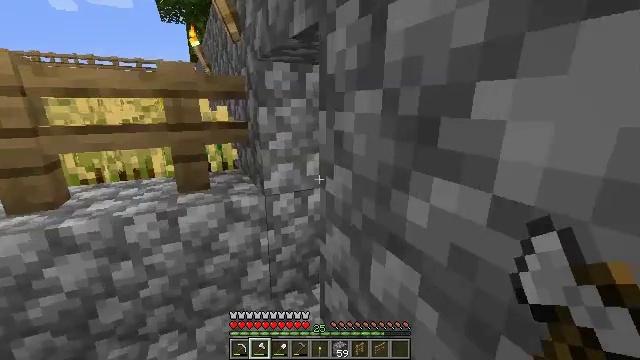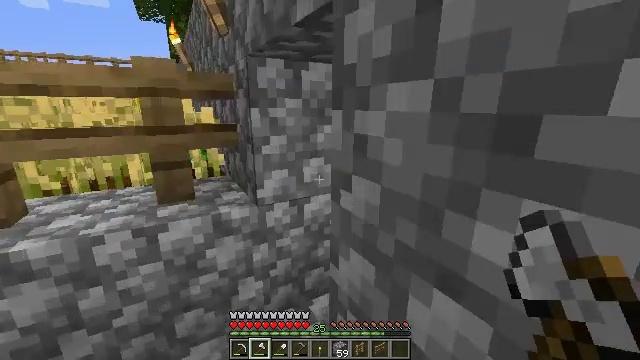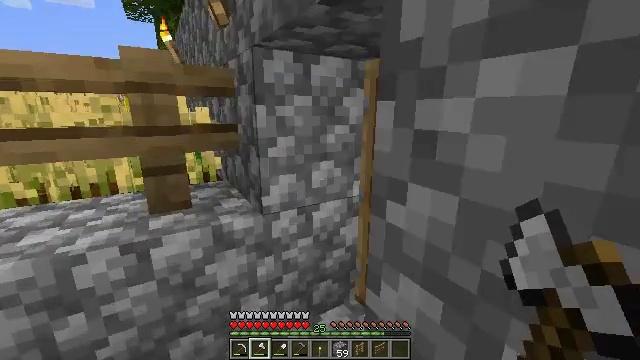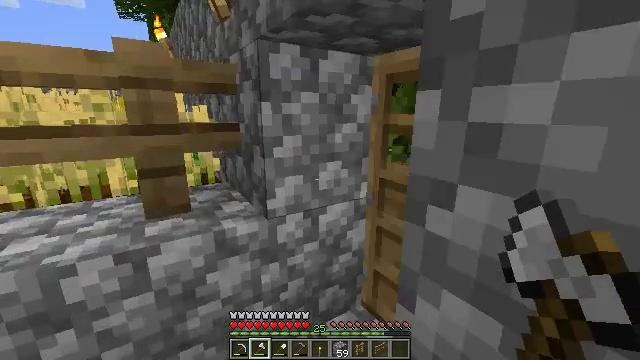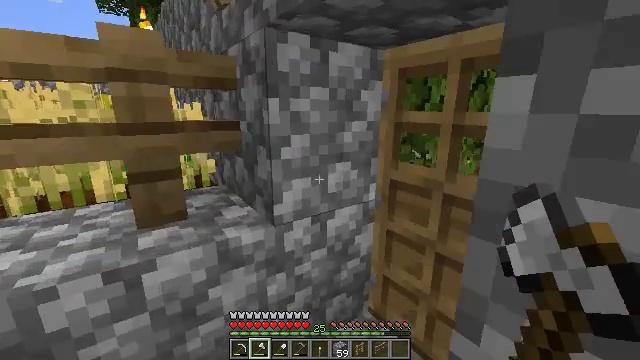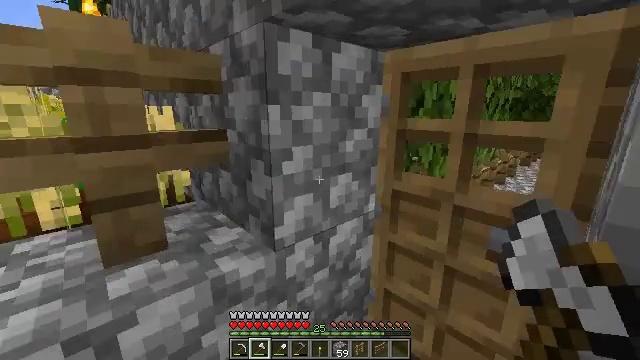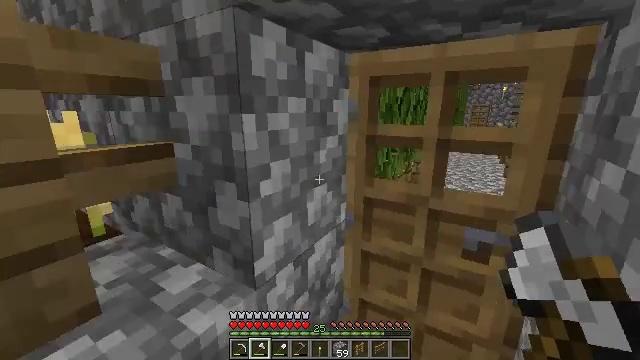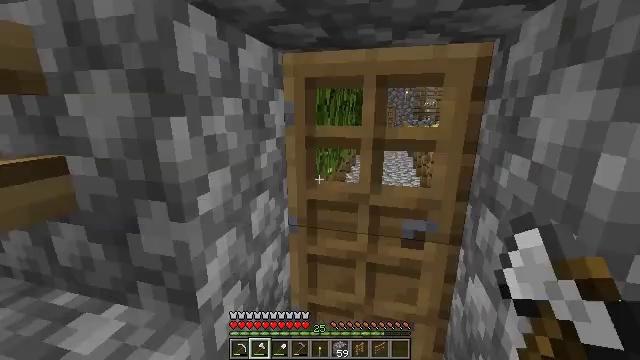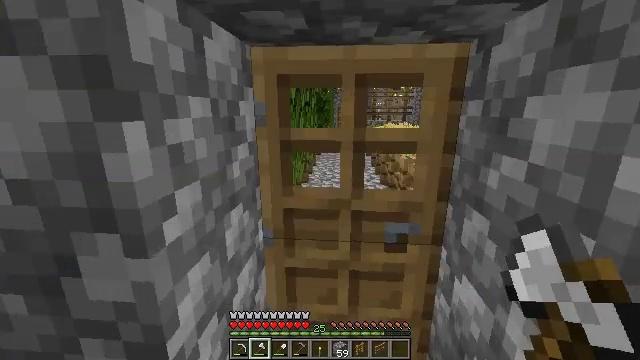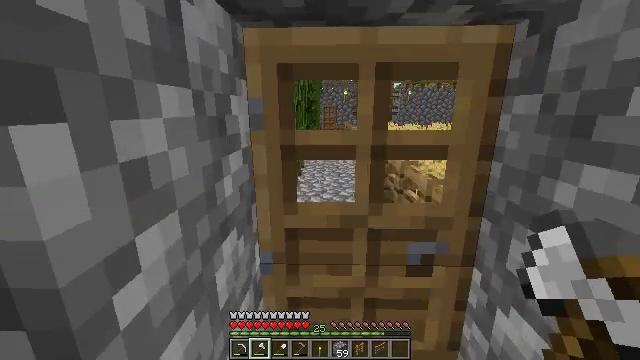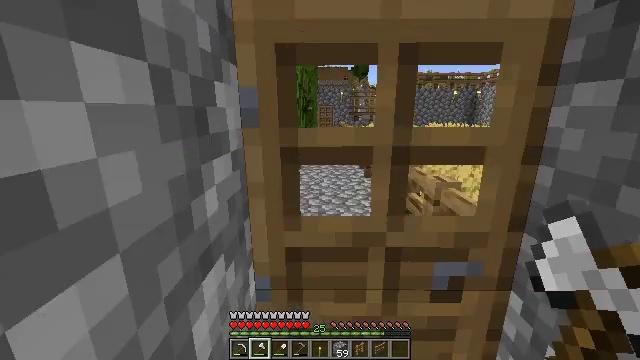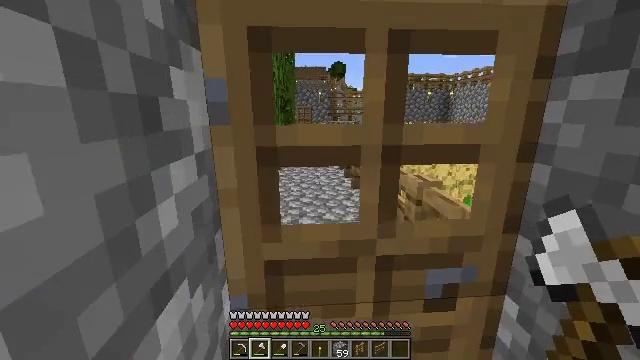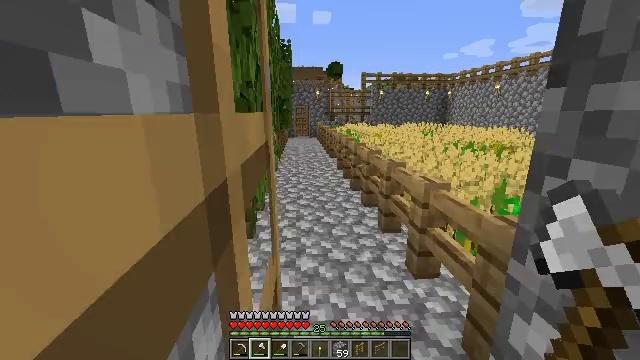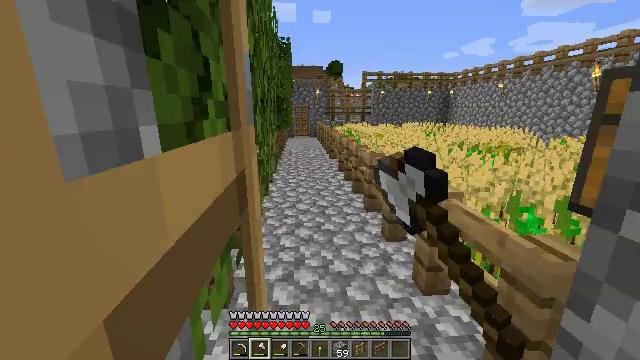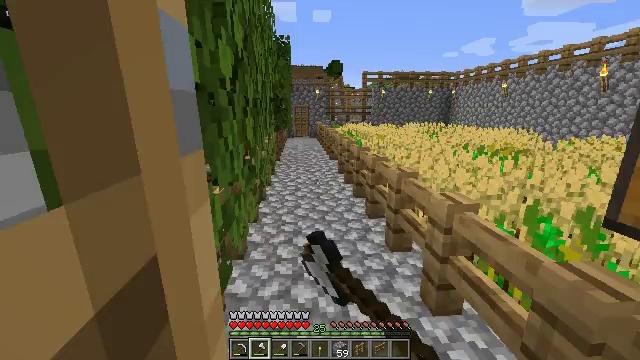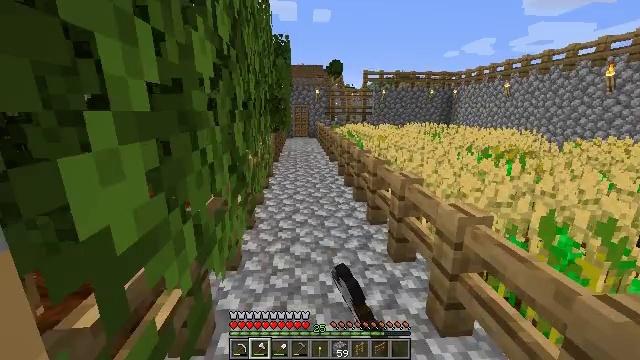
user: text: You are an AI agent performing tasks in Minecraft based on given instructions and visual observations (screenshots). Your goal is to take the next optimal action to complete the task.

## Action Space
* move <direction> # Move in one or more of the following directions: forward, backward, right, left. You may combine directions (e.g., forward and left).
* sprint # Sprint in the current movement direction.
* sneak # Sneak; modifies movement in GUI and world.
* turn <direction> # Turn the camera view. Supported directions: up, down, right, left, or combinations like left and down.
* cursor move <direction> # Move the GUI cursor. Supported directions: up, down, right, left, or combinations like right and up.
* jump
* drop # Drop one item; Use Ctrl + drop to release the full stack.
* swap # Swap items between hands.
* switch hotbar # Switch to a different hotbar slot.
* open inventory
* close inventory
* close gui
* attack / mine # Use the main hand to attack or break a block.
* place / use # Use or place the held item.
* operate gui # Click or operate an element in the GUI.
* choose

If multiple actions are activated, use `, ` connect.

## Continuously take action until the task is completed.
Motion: motion action
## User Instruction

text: Make granite stairs with granite at the crafting table.
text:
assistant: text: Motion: move forward and move left, turn right
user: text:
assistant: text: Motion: move forward and move left, turn right
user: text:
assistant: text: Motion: move forward and move left, turn right
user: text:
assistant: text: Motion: move forward and move left, turn right
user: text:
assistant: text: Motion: move forward and move left, turn right
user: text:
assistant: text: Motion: move forward and move left, turn right
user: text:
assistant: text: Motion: move forward, turn right
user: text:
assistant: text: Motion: move forward, turn right
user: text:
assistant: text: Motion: move forward, turn right
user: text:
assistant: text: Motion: move forward
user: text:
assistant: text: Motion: move forward, turn right
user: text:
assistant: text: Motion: move forward, use / place
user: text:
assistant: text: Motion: move forward, use / place
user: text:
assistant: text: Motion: no_op
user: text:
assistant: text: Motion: move forward
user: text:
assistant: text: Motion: move forward, turn left
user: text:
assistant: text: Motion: move right, turn left
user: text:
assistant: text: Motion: move right, turn left
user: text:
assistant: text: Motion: move right, turn left
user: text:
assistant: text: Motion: move right, turn left
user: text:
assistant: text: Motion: move right, turn left and up
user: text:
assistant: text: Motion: turn left
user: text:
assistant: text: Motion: turn left
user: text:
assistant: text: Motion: turn left
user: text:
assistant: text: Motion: turn left
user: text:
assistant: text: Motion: turn left
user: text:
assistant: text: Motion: no_op
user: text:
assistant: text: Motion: turn left
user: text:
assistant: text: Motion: no_op
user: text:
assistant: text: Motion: turn left